Field crop: maize
Growth stage: 2
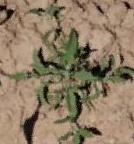
Species: atriplex